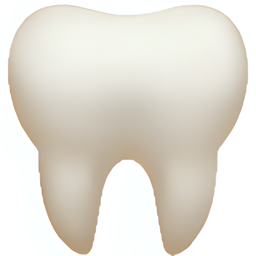
Name: tooth
Emoji: 🦷
Group: People & Body
Sub-group: body-parts